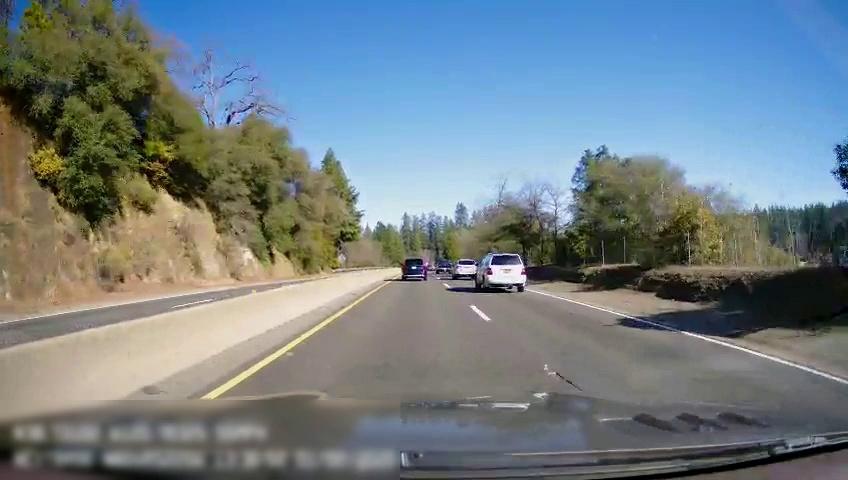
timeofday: Day
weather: Sunny
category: Drivable Space
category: Drivable Space
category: Vehicles | SUV
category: Vehicles | SUV
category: Vehicles | SUV
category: Vehicles | Truck
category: Lanes | Current Lane
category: Lanes | Current Lane
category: Lanes | Current Lane
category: Lanes | Opposite Lane
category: Lanes | Opposite Lane